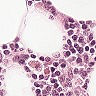
Metastatic tissue present: no